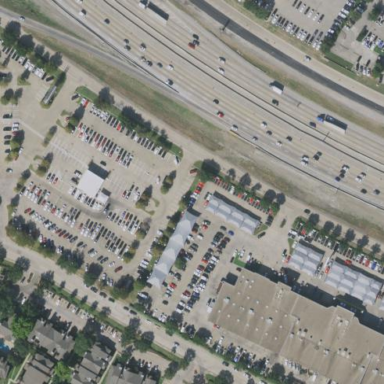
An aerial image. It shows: Retail area.